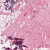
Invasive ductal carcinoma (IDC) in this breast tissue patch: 0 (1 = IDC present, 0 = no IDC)